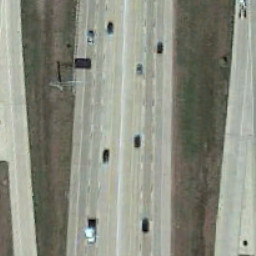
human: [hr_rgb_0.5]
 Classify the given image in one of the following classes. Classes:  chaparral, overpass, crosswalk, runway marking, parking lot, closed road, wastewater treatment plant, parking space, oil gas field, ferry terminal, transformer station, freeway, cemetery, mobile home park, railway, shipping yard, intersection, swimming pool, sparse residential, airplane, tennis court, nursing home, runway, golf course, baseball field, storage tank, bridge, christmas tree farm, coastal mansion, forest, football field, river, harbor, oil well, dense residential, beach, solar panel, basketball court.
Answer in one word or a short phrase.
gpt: freeway